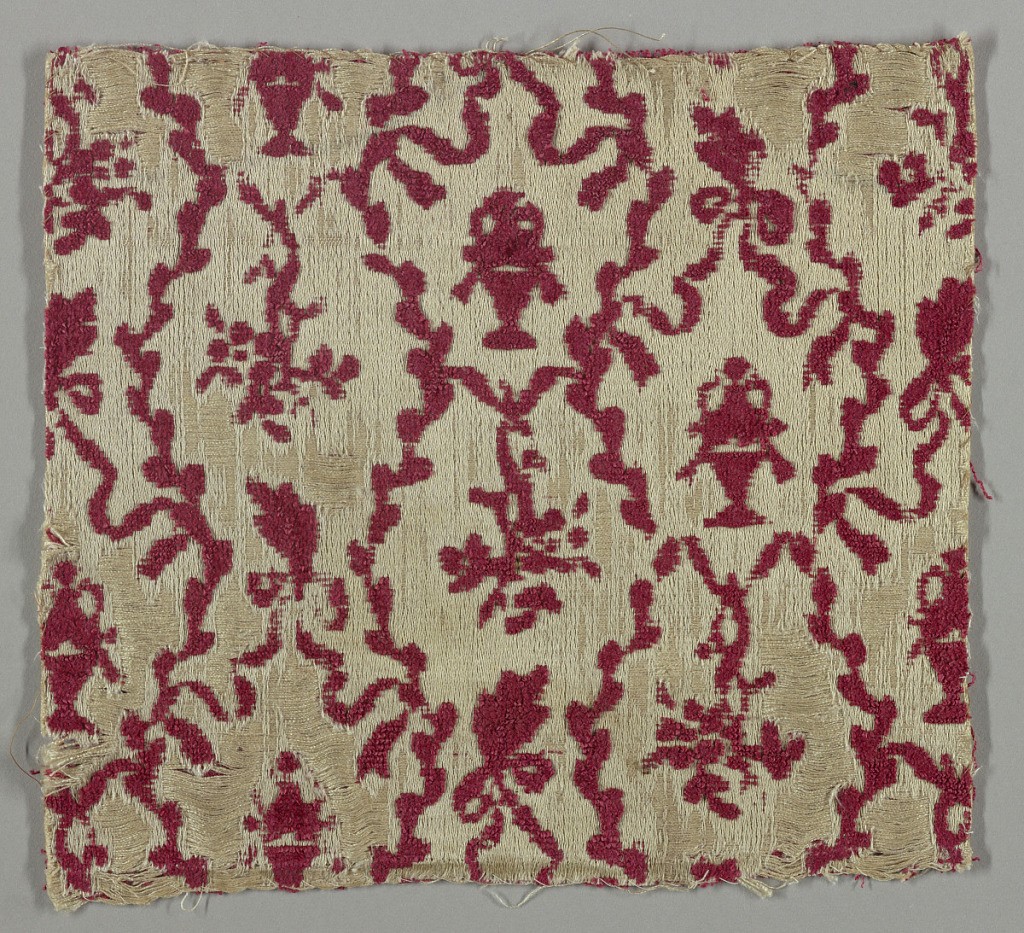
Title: Fragments
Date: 17th–18th century
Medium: silk Technique: raised supplementary warp on satin foundation (velvet)
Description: Red uncut velvet on white satin ground. Curving lines enclosing vases and bouquets.